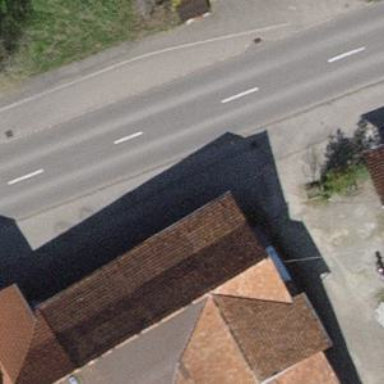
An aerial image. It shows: Bus stop with platform for public transport.